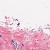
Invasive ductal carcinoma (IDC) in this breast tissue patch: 0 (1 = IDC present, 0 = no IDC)